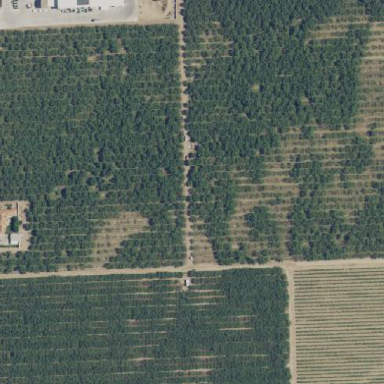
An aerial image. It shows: Orchard filled with almond trees.